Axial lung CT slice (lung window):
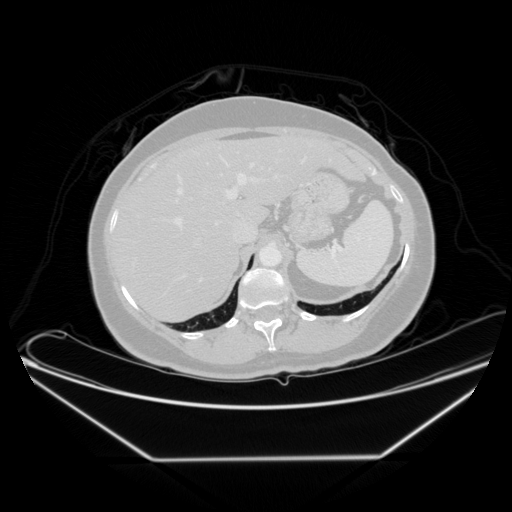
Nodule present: no